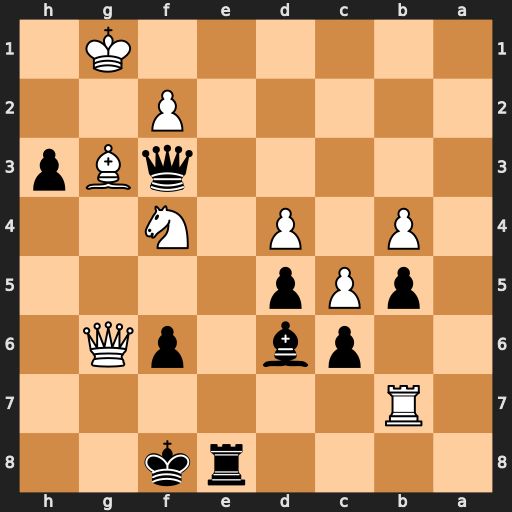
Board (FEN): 4rk2/1R6/2pb1pQ1/1pPp4/1P1P1N2/5qBp/5P2/6K1
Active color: b
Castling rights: -
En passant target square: -
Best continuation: Re1+ Kh2 Rh1#